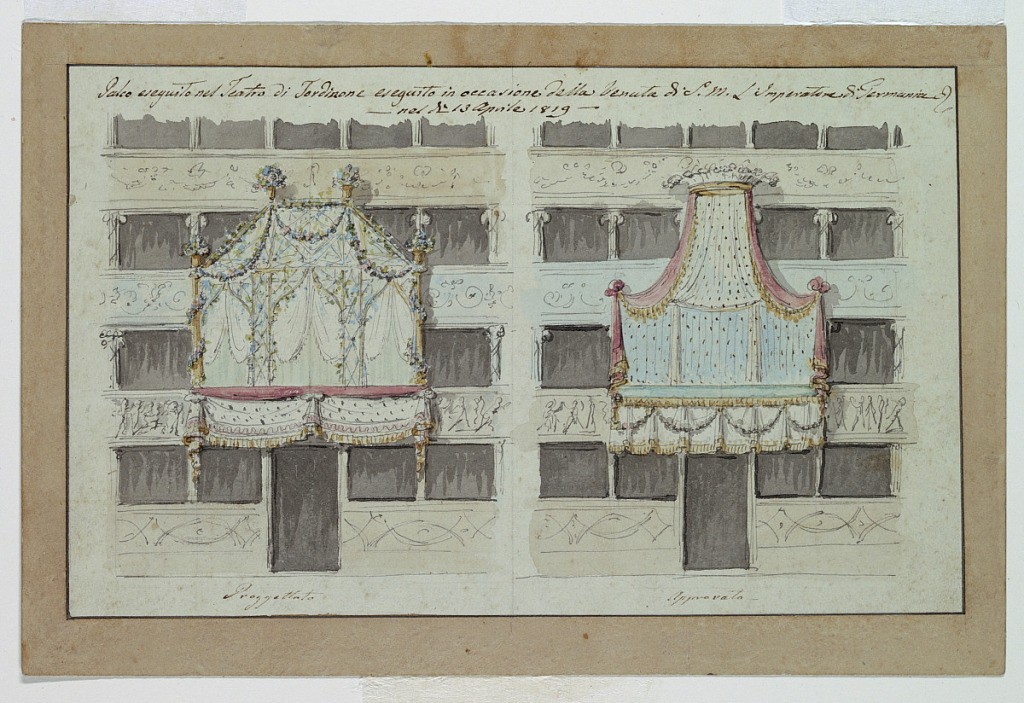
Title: Two Designs for Decoration of Boxes, Tor di Nona Theater, Rome
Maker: Giuseppe Valadier, Italian, 1762–1839
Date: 1819
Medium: Pen and gray ink, watercolor, over pencil
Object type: Drawing
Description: Horizontal rectangle: section showing boxes in four rows and alternative designs of a box for a prince, projected and as approved.